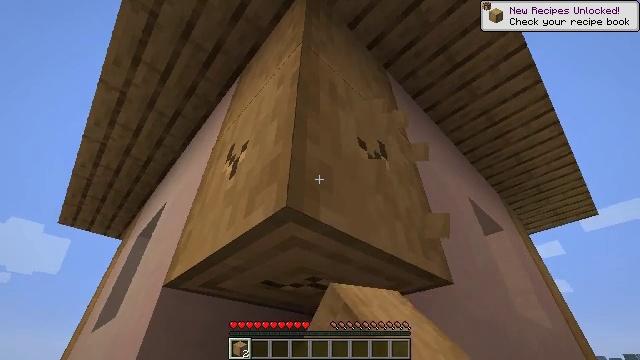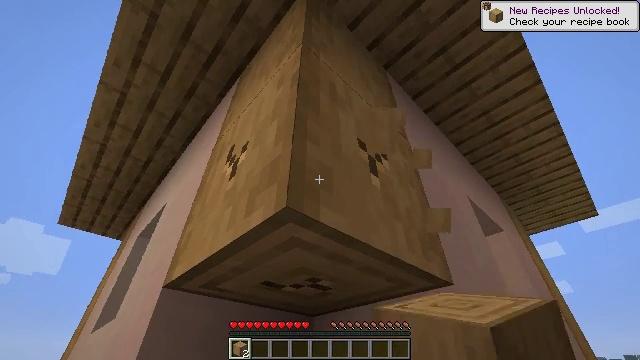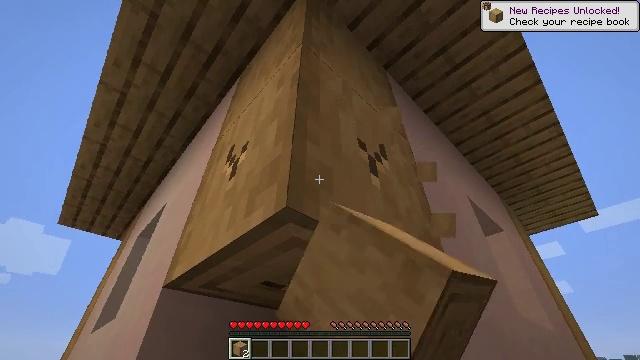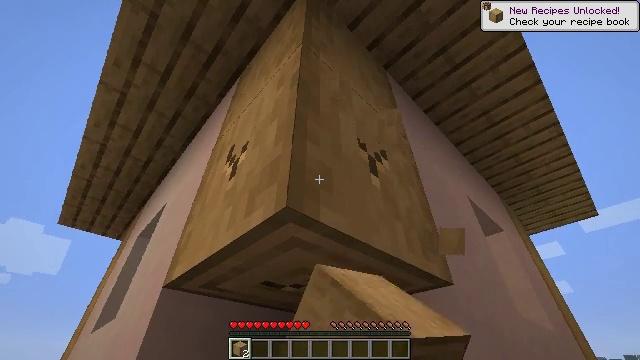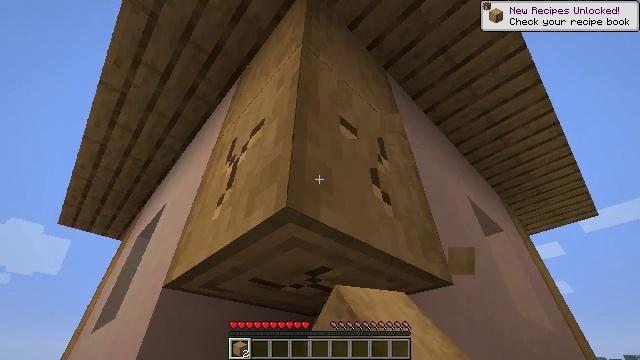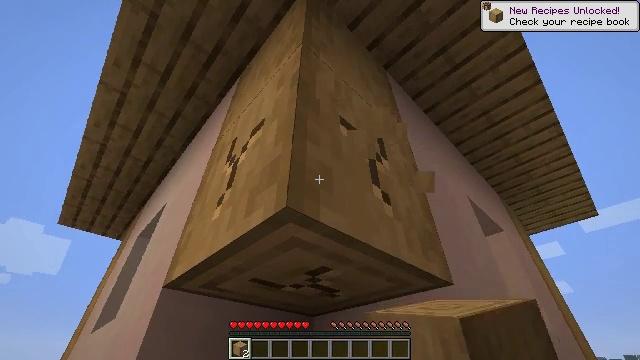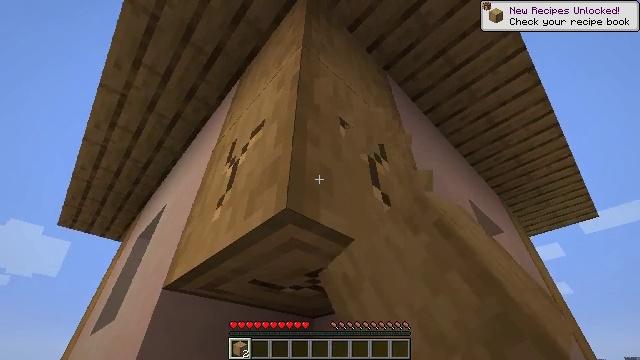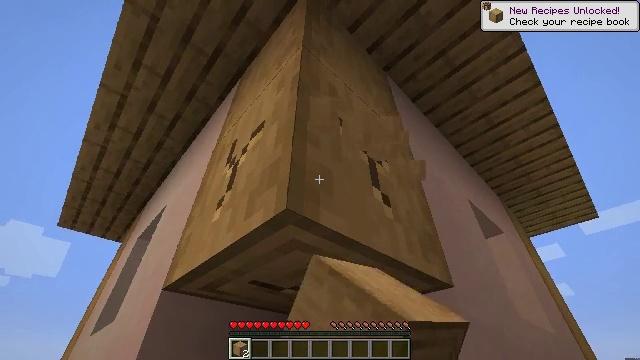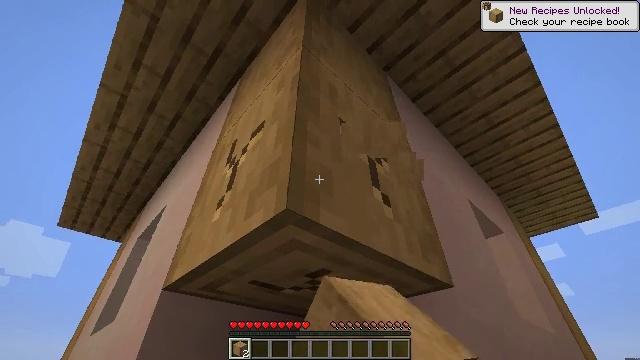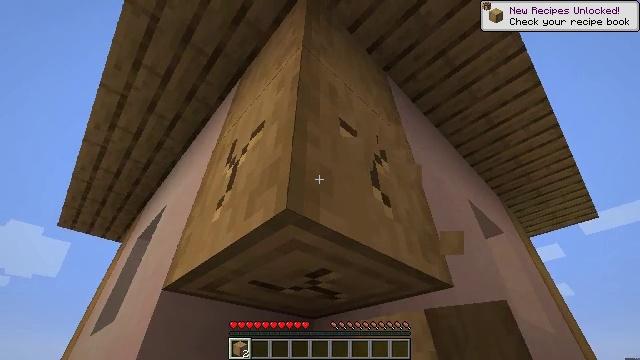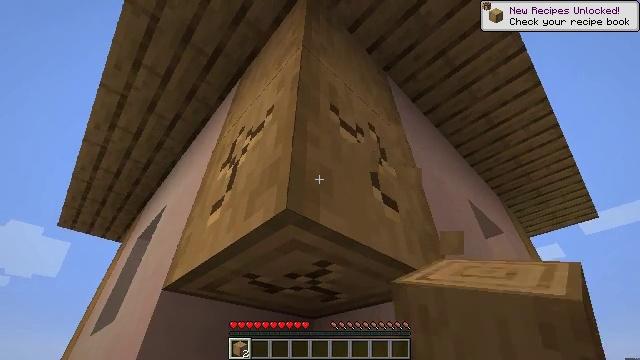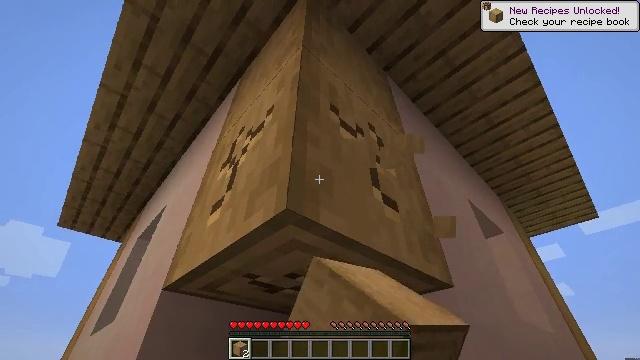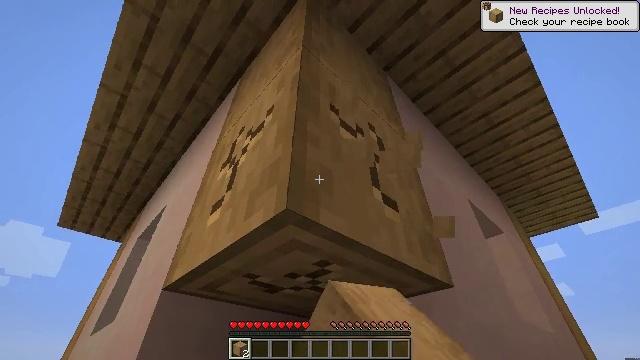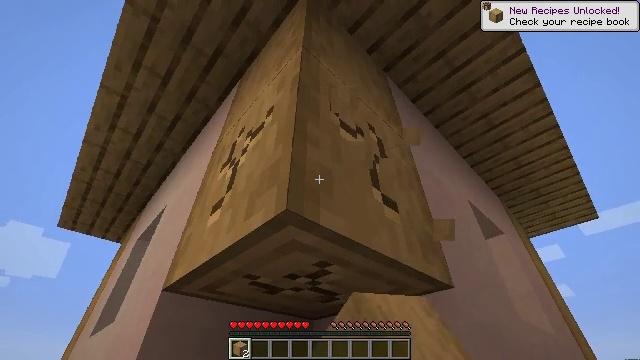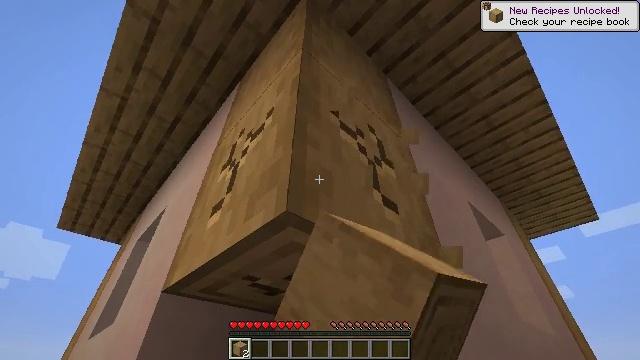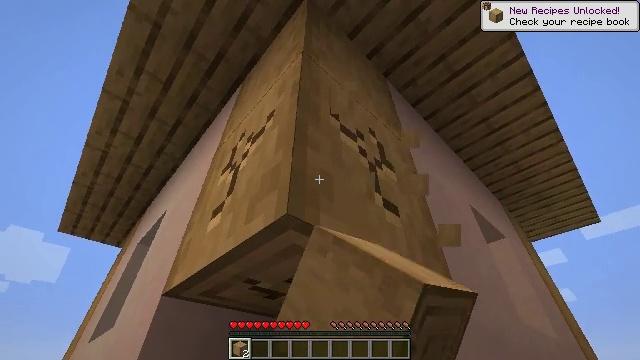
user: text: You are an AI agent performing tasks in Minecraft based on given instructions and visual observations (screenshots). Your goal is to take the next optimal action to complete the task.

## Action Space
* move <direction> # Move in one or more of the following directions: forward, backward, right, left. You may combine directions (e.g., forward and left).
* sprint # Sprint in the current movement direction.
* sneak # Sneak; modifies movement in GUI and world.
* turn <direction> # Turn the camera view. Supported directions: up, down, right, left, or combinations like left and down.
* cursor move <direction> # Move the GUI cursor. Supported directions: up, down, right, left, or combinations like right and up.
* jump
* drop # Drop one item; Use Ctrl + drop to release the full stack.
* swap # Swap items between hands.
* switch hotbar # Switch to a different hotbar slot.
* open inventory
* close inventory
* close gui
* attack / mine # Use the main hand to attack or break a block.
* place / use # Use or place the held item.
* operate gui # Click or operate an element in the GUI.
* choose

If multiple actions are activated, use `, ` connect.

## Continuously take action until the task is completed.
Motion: motion action
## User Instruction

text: Retrieve the stripped oak log.
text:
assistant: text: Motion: attack / mine
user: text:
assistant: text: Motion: attack / mine
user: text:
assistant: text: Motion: attack / mine
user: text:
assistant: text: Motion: attack / mine
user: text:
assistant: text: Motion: attack / mine
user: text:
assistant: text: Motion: attack / mine
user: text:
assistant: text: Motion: attack / mine
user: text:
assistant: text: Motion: attack / mine
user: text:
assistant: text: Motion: attack / mine
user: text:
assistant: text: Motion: attack / mine
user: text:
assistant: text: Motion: attack / mine
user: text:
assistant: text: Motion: attack / mine
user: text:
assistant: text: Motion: attack / mine
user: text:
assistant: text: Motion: attack / mine
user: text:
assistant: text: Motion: attack / mine
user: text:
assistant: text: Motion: attack / mine
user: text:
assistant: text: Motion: attack / mine
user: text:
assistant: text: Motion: turn up, attack / mine
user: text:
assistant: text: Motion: attack / mine
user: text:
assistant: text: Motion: attack / mine
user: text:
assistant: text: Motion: attack / mine
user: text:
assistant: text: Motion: attack / mine
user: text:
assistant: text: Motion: attack / mine
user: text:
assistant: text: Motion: turn up, attack / mine
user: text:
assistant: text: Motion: attack / mine
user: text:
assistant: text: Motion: attack / mine
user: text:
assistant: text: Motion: attack / mine
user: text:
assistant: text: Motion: attack / mine
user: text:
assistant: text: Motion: attack / mine
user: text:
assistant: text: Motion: attack / mine